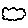
Label: cloud